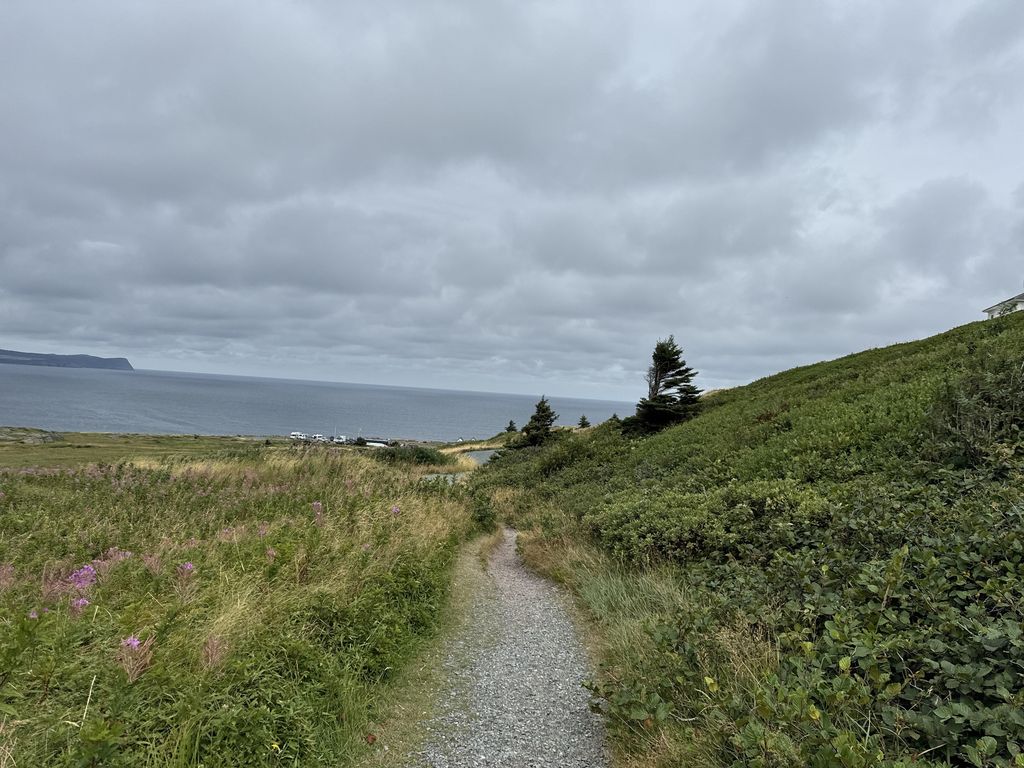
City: st_johns